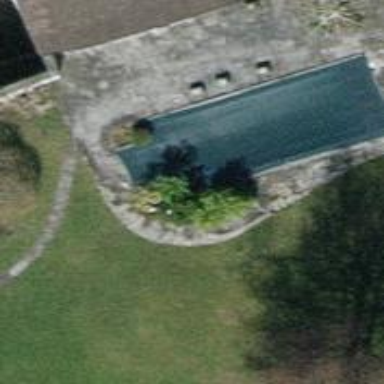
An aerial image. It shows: Swimming pool located in leisure land.